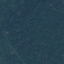
Label: Forest